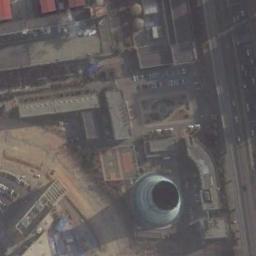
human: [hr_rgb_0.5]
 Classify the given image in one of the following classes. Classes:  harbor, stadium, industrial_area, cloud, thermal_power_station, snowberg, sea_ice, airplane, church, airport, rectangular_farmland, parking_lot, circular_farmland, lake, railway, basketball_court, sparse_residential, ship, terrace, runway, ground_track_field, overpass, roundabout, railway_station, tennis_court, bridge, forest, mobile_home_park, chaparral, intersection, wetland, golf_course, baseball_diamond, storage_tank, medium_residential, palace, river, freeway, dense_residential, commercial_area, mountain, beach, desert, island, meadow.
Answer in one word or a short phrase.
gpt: thermal_power_station